Question: A part of a link is not clickable. Nothing is on top of it. You can even select the text but not being treated as a link. I checked in Firefox and it's working properly. Just in Chrome.
I attached a .gif to show what's happening.
[
I wrapped an anchor tag with 'h1' tag. The whole text treated as a link. As the gif shows, the text is selected, which means nothing is on top of the link and yet, Chrome doesn't treat the whole text as a link.
Any idea what's happening?
Here's the html of that text
'''
<h1 class="post-title">
<a href="#">Vix sumo exerci, mel aeterno feugiat intellegam cu</a>
</h1>
'''
Here's the <URL> of this project
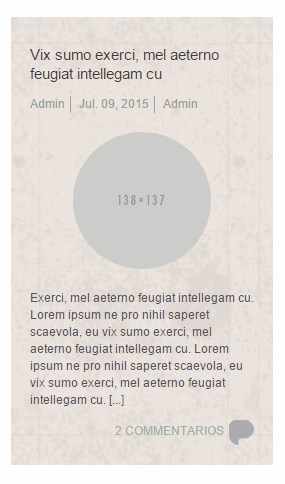
Answer: you have to give 'display:block' to your 'a' because 'a' by default is a inline element and for some reason when you set 'font-size:15px' to 'a' and 'line-height:12px' in 'h1' parent it won't recognize the first part of 'a' in Chrome